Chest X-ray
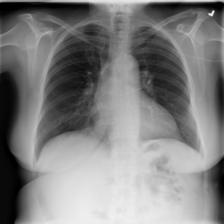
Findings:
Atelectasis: negative
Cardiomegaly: negative
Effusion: negative
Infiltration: negative
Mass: negative
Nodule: negative
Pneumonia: negative
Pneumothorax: negative
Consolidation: negative
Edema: negative
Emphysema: negative
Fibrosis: negative
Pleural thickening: negative
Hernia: negative